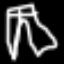
Label: pants